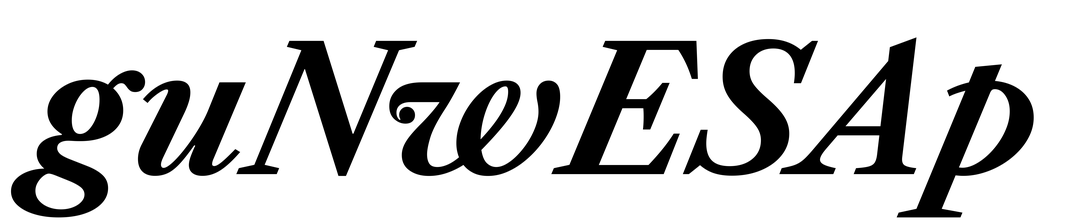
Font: LibreCaslonText-Italic_Bold_Italic